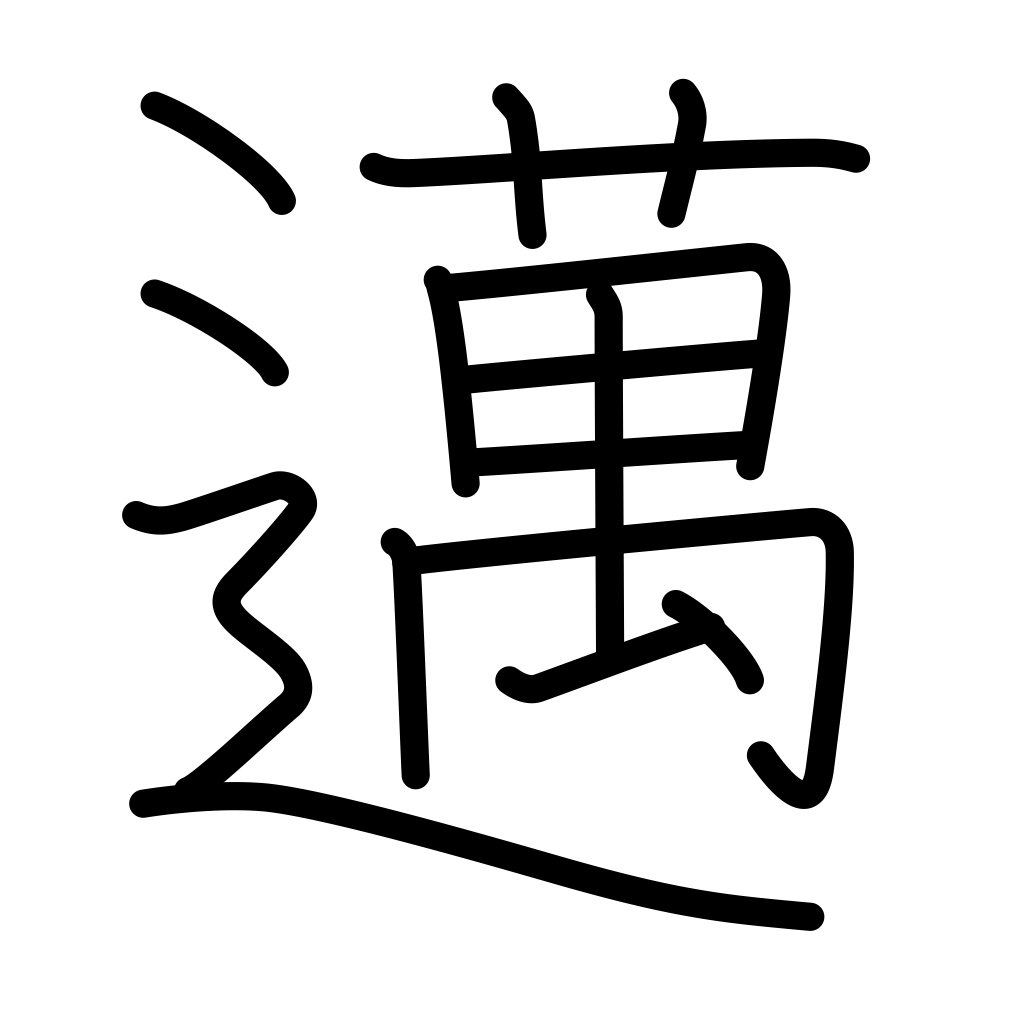
Meaning: go, excel